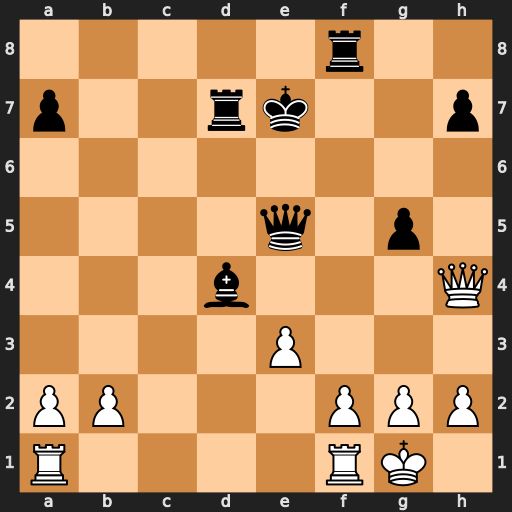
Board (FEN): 5r2/p2rk2p/8/4q1p1/3b3Q/4P3/PP3PPP/R4RK1
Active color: w
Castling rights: -
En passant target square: -
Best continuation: exd4 gxh4 dxe5